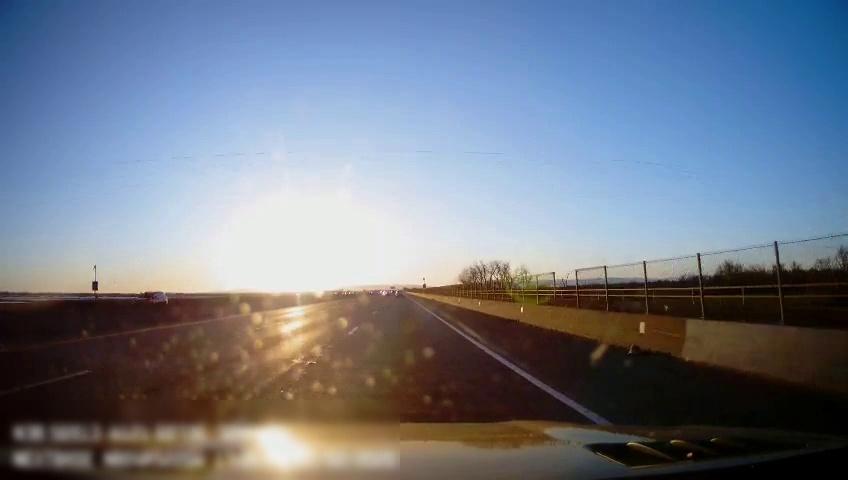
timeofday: Day
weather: Sunny
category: Drivable Space
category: Vehicles | SUV
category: Vehicles | SUV
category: Lanes | Alternate Lane
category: Lanes | Current Lane
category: Lanes | Current Lane
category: Lanes | Alternate Lane